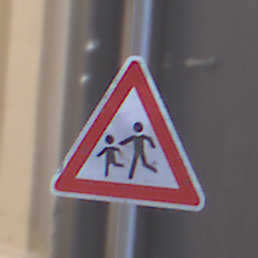
Verkehrszeichen: KinderRechts
Umgebung: Outdoor, Urban
Tageszeit: MorningAfternoon
Wetter: PartlyCloudy
Licht: Natural
Jahreszeit: NotSpecified
Kontrast: MediumContrast